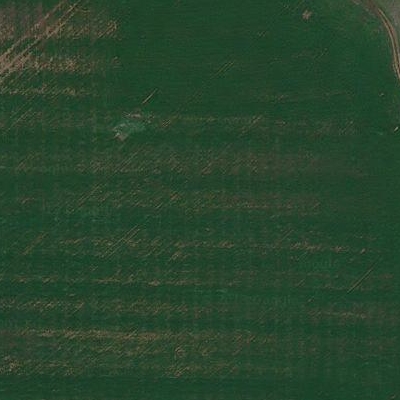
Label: Grass